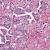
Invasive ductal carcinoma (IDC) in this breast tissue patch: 1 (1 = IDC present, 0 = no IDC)